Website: bh-photo
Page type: receipt
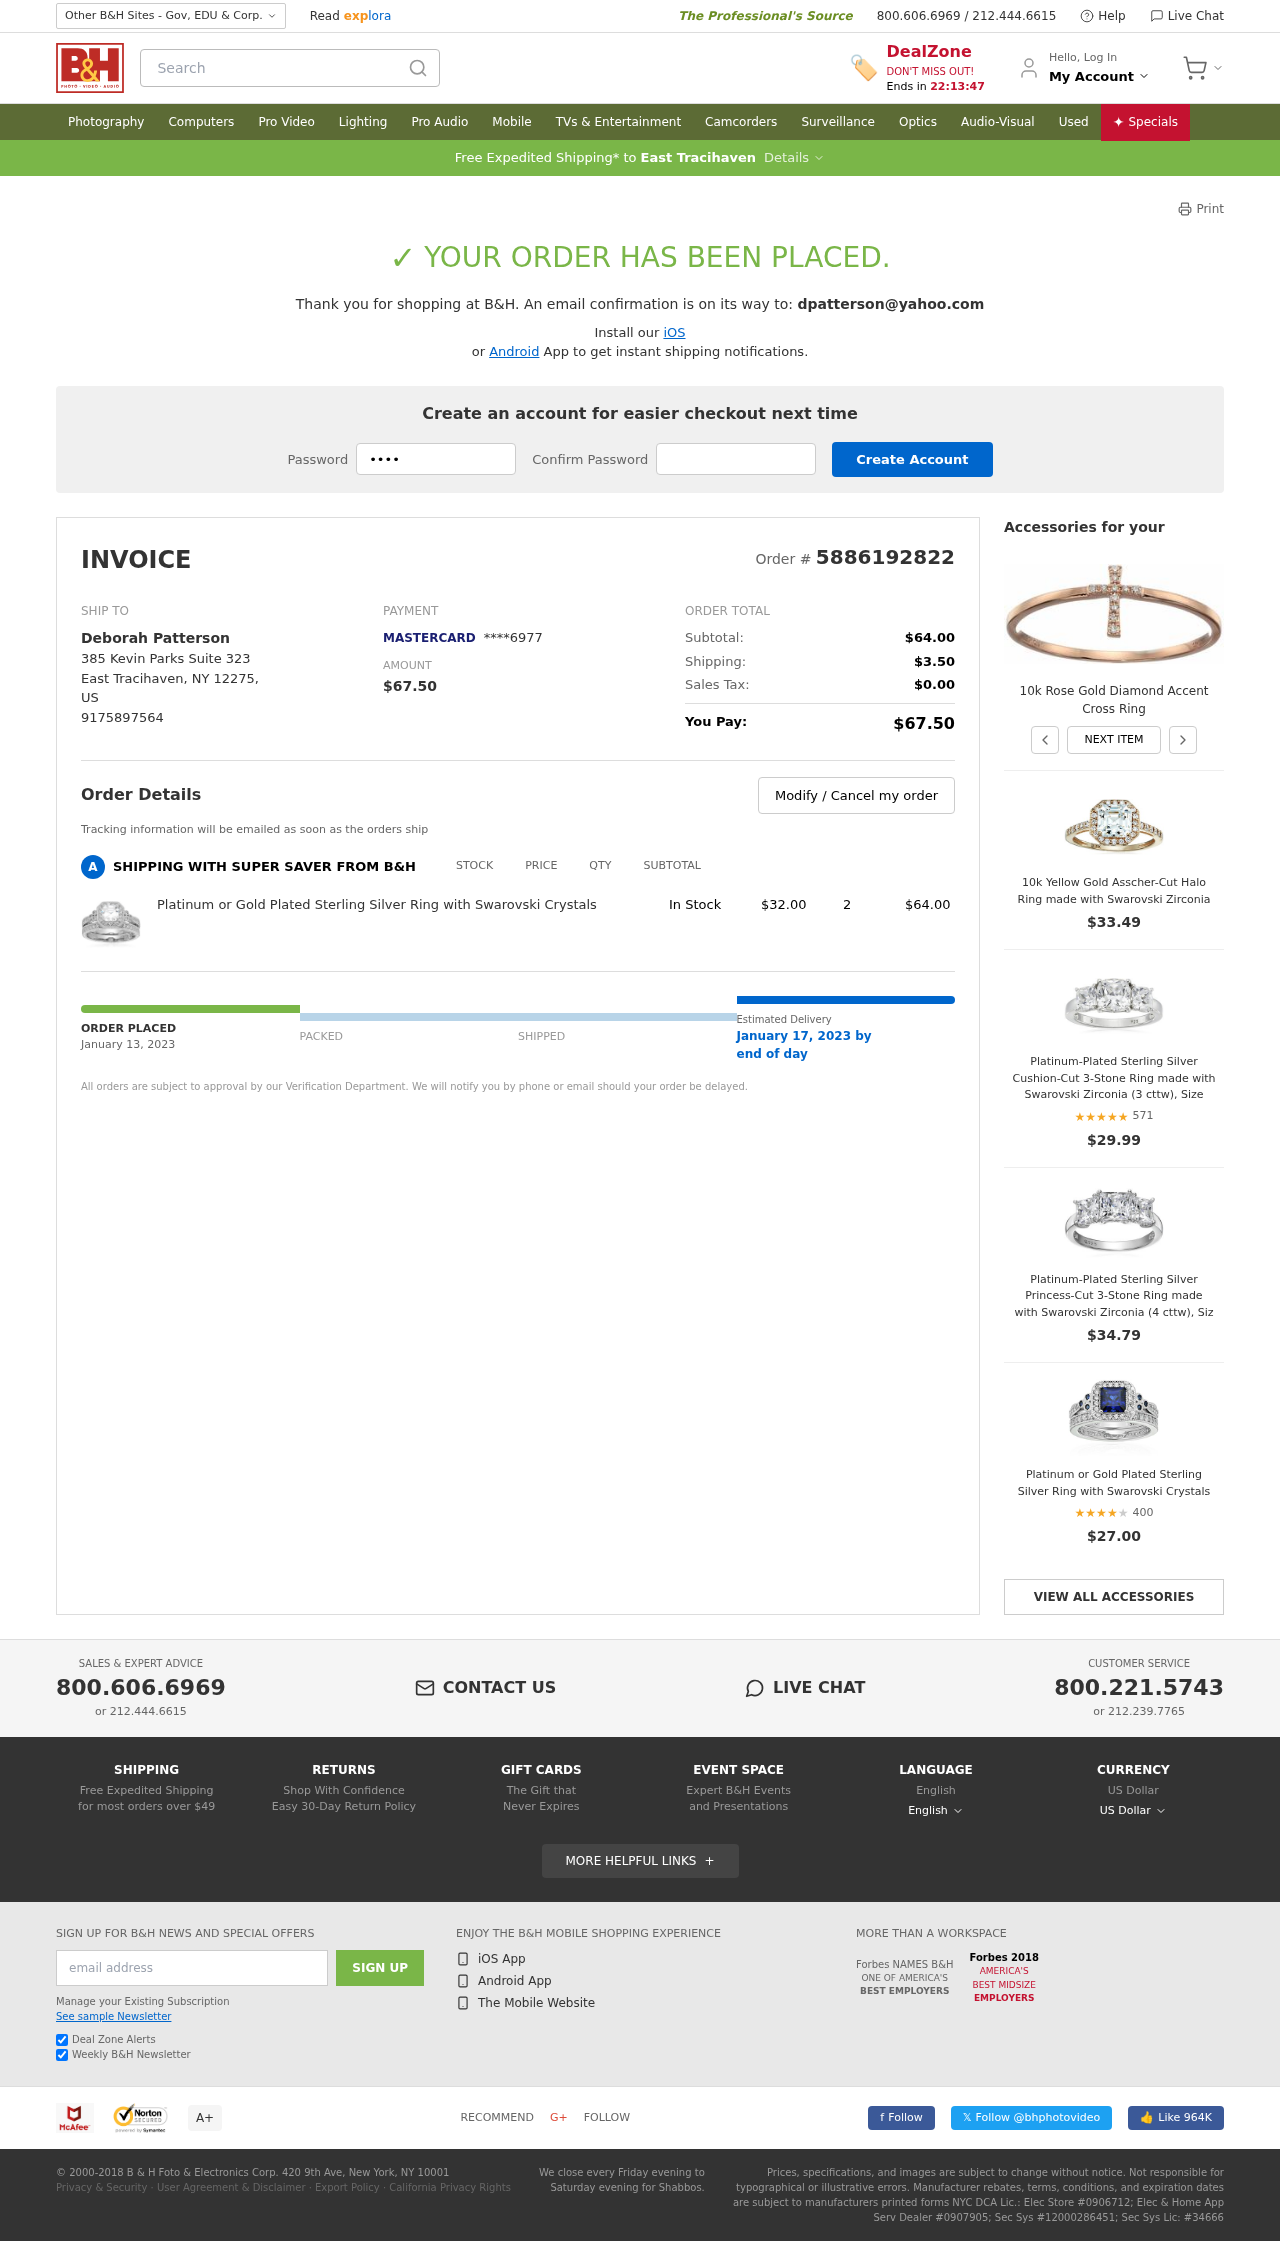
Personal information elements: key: PII_CARD_LAST4
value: ****6977
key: PII_CARD_TYPE
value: MASTERCARD
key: PII_CITY
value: East Tracihaven
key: PII_COUNTRY_CODE
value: US
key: PII_EMAIL
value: dpatterson@yahoo.com
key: PII_FULLNAME
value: Deborah Patterson
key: PII_PHONE
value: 9175897564
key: PII_POSTCODE
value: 12275
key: PII_STATE_ABBR
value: NY
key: PII_STREET
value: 385 Kevin Parks Suite 323
Product elements: key: PRODUCT1_NAME
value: Platinum or Gold Plated Sterling Silver Ring with Swarovski Crystals
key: PRODUCT1_PRICE
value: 32
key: PRODUCT1_QUANTITY
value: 2
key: PRODUCT2_NAME
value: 10k Rose Gold Diamond Accent Cross Ring
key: PRODUCT3_NAME
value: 10k Yellow Gold Asscher-Cut Halo Ring made with Swarovski Zirconia
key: PRODUCT3_PRICE
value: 33.49
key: PRODUCT4_NAME
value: Platinum-Plated Sterling Silver Cushion-Cut 3-Stone Ring made with Swarovski Zirconia (3 cttw), Size
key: PRODUCT4_NUM_RATINGS
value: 571
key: PRODUCT4_PRICE
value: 29.99
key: PRODUCT4_RATING
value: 4.6
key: PRODUCT5_NAME
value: Platinum-Plated Sterling Silver Princess-Cut 3-Stone Ring made with Swarovski Zirconia (4 cttw), Siz
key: PRODUCT5_PRICE
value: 34.79
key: PRODUCT6_NAME
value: Platinum or Gold Plated Sterling Silver Ring with Swarovski Crystals
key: PRODUCT6_NUM_RATINGS
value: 400
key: PRODUCT6_PRICE
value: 27
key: PRODUCT6_RATING
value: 4.3
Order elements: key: ORDER_ID
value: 5886192822
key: ORDER_TOTAL
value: $67.50
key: ORDER_SUBTOTAL
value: $64.00
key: ORDER_SHIPPING_COST
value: $3.50
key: ORDER_TAX
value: $0.00
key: ORDER_DATE
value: January 13, 2023
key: ORDER_DELIVERY_DATE
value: January 17, 2023 by
Search elements: key: HEADER_SEARCH
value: Search